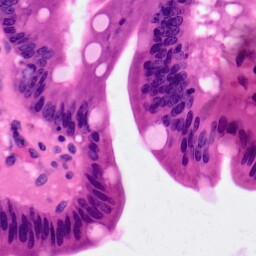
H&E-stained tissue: Pancreatic